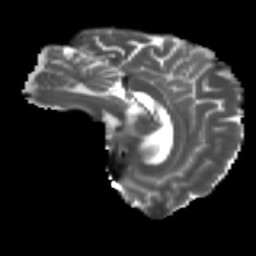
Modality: T2w
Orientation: sagittal
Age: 42
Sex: male
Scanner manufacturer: ge
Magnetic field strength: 3 T
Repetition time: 7.8 s
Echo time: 0.0608 s